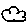
Label: cloud